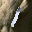
Label: 1